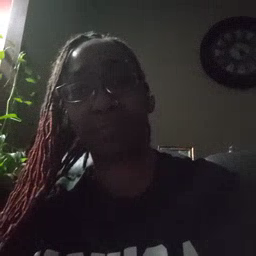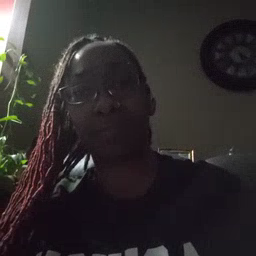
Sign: bed